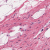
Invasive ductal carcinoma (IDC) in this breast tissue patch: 0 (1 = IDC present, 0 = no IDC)